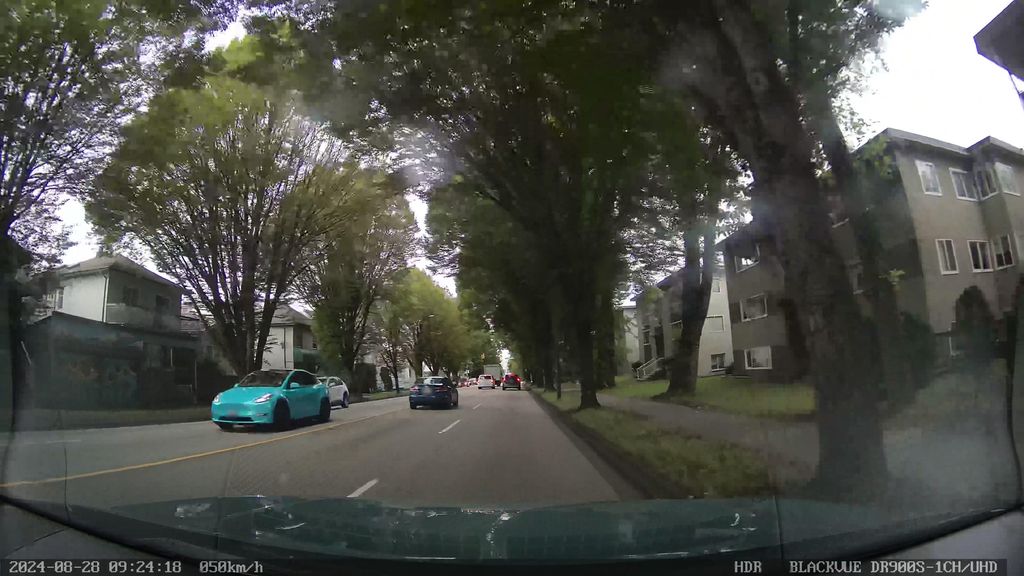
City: vancouver